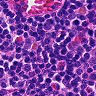
Metastatic tissue present: no